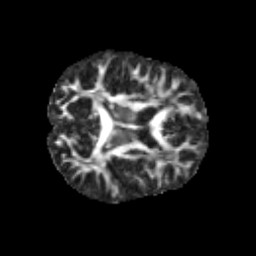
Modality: FA
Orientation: axial
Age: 9
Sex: female
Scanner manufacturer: siemens
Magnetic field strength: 3 T
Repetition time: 3.8 s
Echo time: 0.07 s